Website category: sports
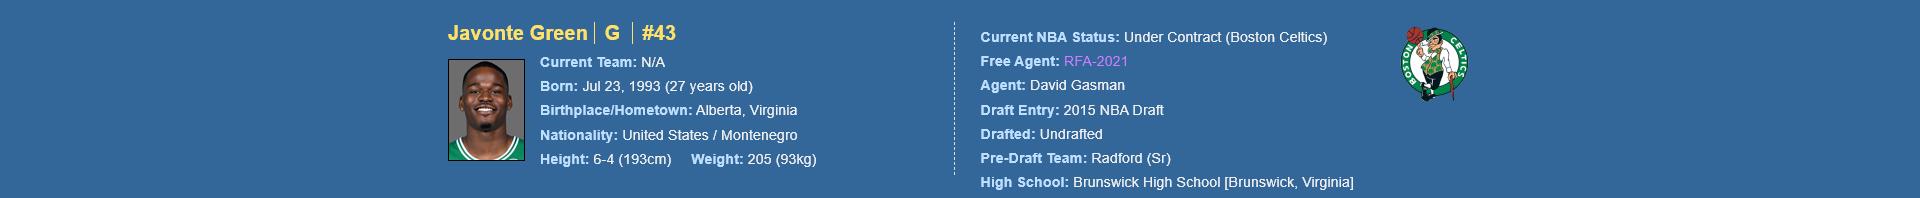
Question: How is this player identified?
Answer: Javonte Green

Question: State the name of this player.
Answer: Javonte Green

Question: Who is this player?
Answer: Javonte Green

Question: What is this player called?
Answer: Javonte Green

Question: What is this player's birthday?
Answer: Jul 23, 1993

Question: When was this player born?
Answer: Jul 23, 1993

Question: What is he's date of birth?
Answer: Jul 23, 1993

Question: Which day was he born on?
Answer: Jul 23, 1993

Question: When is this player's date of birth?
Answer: Jul 23, 1993

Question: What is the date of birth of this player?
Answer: Jul 23, 1993

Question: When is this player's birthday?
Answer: Jul 23, 1993

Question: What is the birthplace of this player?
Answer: Alberta, Virginia

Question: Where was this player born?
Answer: Alberta, Virginia

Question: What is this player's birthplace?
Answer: Alberta, Virginia

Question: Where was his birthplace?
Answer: Alberta, Virginia

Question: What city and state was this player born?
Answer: Alberta, Virginia

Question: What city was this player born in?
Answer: Alberta, Virginia

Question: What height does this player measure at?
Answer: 6-4 (193cm)

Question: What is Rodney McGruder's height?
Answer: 6-4 (193cm)

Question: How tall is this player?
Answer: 6-4 (193cm)

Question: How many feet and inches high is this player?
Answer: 6-4 (193cm)

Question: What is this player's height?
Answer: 6-4 (193cm)

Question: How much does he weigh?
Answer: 205 (93kg)

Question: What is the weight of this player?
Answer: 205 (93kg)

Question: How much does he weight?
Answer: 205 (93kg)

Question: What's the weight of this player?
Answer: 205 (93kg)

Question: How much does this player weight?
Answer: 205 (93kg)

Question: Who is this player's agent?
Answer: David Gasman

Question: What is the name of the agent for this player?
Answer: David Gasman

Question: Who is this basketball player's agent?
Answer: David Gasman

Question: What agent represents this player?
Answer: David Gasman

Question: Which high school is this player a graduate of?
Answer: Brunswick High School

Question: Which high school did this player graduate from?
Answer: Brunswick High School

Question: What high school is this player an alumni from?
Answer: Brunswick High School

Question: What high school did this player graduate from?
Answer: Brunswick High School

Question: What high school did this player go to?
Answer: Brunswick High School

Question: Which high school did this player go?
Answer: Brunswick High School